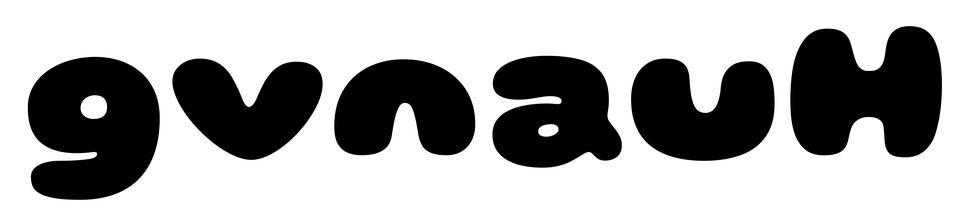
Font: Gluten_Black